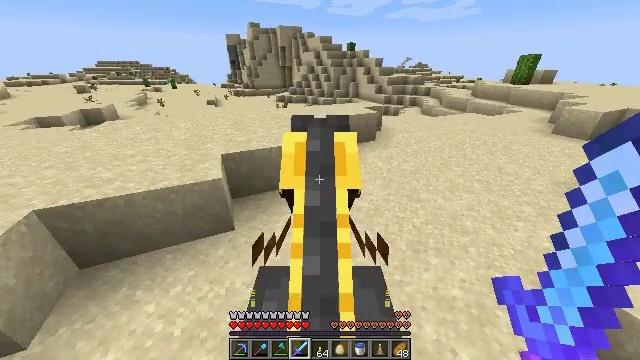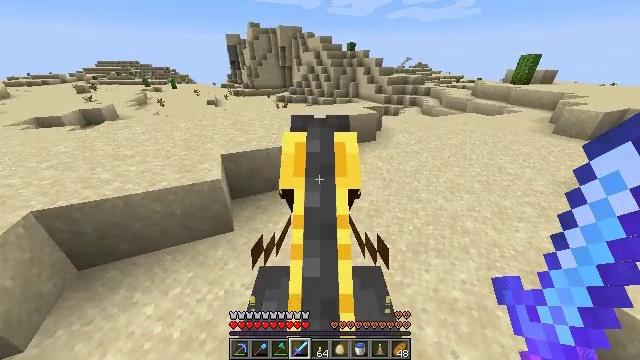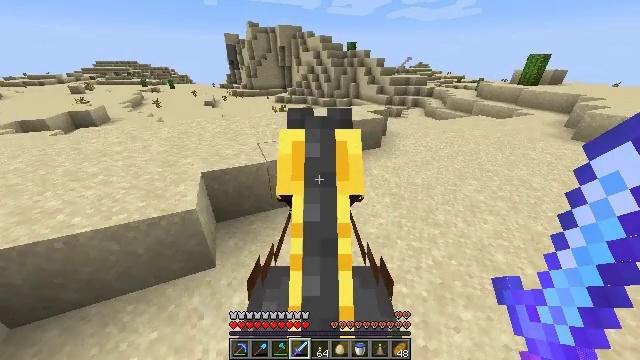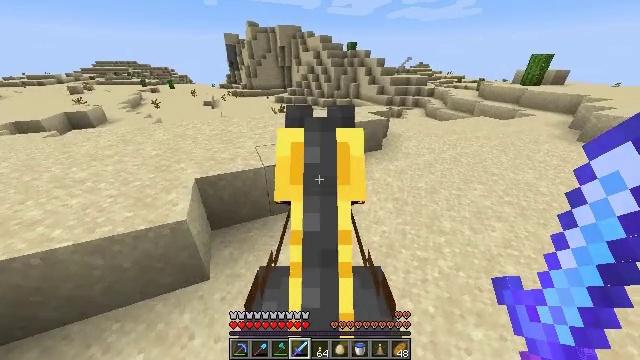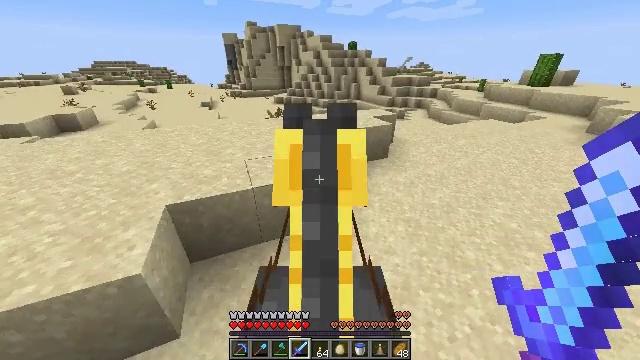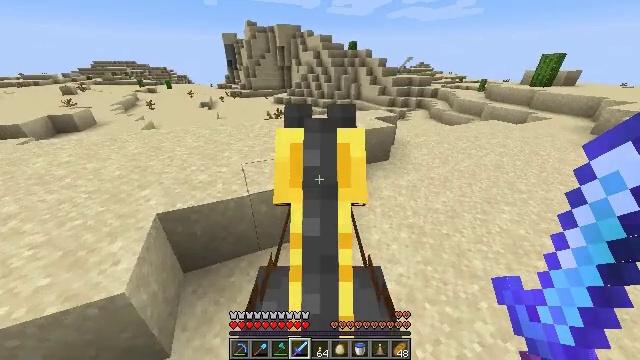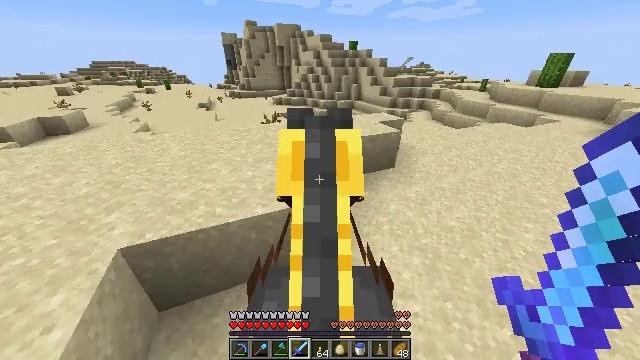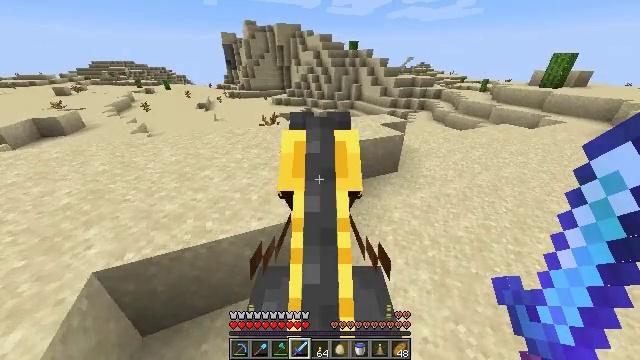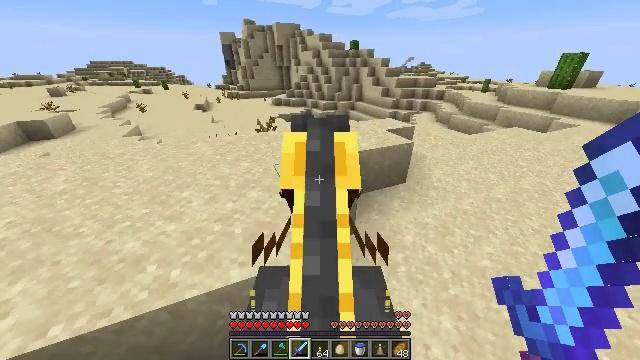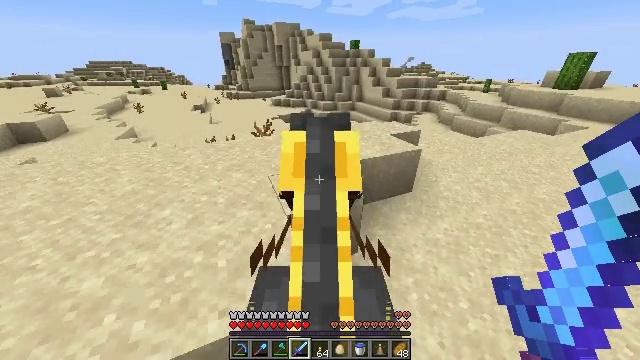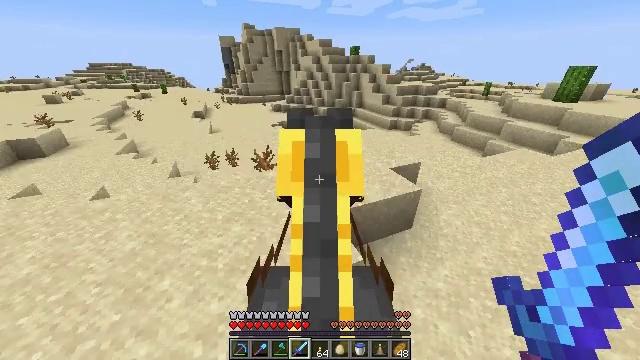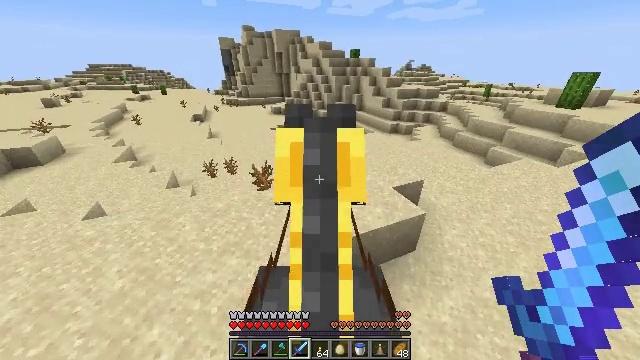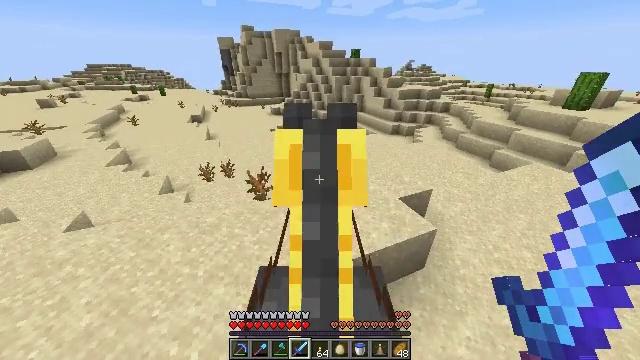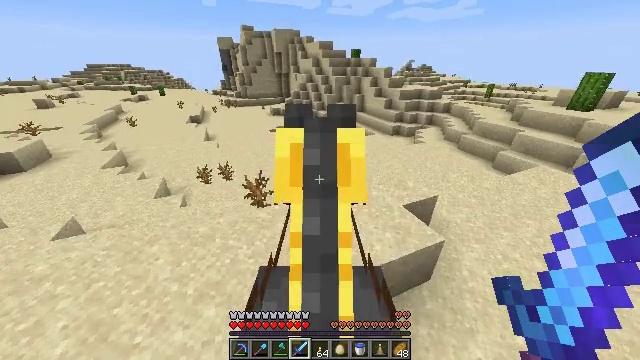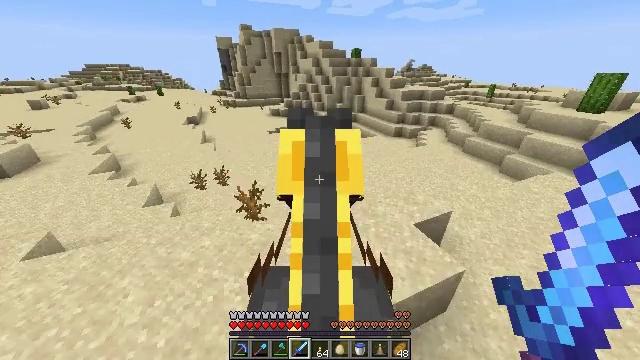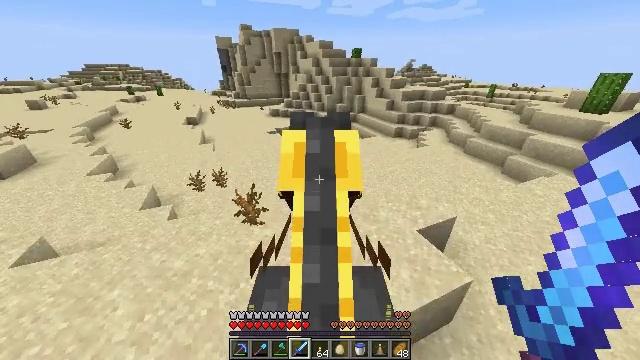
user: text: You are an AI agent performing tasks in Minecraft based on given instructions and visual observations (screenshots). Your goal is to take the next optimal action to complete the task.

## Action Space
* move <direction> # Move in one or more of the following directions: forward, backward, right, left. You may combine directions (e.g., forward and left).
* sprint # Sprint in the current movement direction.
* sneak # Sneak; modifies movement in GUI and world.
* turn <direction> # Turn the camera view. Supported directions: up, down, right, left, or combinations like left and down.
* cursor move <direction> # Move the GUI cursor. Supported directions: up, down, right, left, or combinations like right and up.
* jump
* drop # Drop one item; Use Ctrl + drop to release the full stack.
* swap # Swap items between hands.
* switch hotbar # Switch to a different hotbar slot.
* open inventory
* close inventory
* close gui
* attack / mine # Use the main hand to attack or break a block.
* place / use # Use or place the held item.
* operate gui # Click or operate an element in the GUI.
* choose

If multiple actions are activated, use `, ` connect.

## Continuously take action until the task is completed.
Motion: motion action
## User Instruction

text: Collect sandstone by mining.
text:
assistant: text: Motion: move forward, sprint
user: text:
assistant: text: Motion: move forward, sprint
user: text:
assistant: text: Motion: move forward, sprint
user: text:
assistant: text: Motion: move forward, sprint
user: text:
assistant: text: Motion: move forward, sprint
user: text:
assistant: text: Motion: move forward, sprint
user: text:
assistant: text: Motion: move forward, sprint
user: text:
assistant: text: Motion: move forward, sprint
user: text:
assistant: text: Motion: move forward, sprint
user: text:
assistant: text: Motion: move forward, sprint
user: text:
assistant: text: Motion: move forward, sprint
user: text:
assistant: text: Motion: move forward, sprint
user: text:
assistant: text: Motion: move forward, sprint
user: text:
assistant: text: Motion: move forward, sprint
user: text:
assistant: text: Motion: move forward, sprint
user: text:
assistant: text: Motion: move forward, sprint
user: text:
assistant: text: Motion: move forward, sprint
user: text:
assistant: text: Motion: move forward, sprint
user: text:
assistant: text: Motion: move forward, sprint, turn right
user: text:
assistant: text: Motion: move forward, sprint, turn right
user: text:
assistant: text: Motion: move forward, sprint, turn right
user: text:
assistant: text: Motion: move forward, sprint, turn right
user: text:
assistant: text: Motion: move forward, sprint, turn right
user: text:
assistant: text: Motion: move forward, sprint
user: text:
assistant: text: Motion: move forward, sprint
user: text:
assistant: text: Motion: move forward, sprint
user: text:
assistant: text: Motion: move forward, sprint
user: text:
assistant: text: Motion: move forward, sprint
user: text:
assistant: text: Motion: move forward, sprint
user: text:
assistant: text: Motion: move forward, sprint